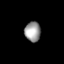
Tissue: lung
Cell type: Endothelial cells
Senescence score: 0.5769
Nuclear area (px): 309
Mean DAPI intensity: 154.951